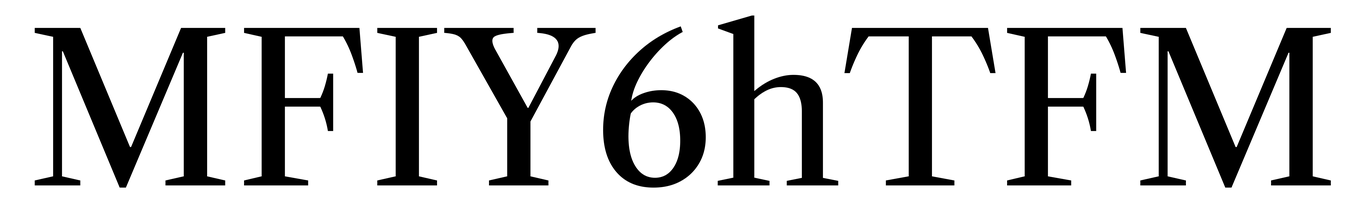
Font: LibreCaslonText_Regular